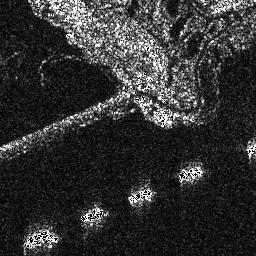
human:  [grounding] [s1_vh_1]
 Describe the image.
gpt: In the satellite image, there is  <ref>1 medium ship </ref> <box>[[69, 62, 79, 71, 0]]</box> located at right.